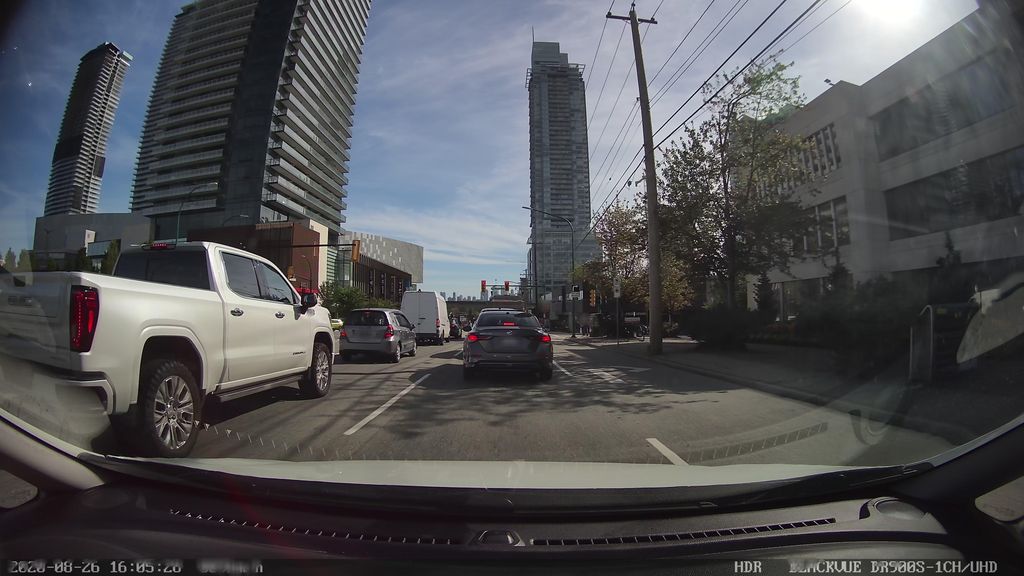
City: vancouver